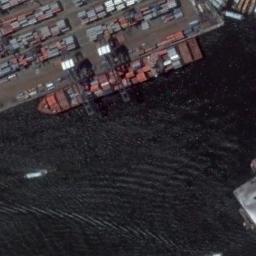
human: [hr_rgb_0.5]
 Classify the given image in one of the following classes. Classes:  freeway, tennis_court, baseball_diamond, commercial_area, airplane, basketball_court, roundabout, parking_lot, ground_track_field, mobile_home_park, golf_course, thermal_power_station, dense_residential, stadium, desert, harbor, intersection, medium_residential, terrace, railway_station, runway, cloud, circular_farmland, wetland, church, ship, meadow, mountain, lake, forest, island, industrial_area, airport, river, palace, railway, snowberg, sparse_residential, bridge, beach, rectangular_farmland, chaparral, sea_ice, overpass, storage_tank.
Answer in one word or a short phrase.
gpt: ship